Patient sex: M
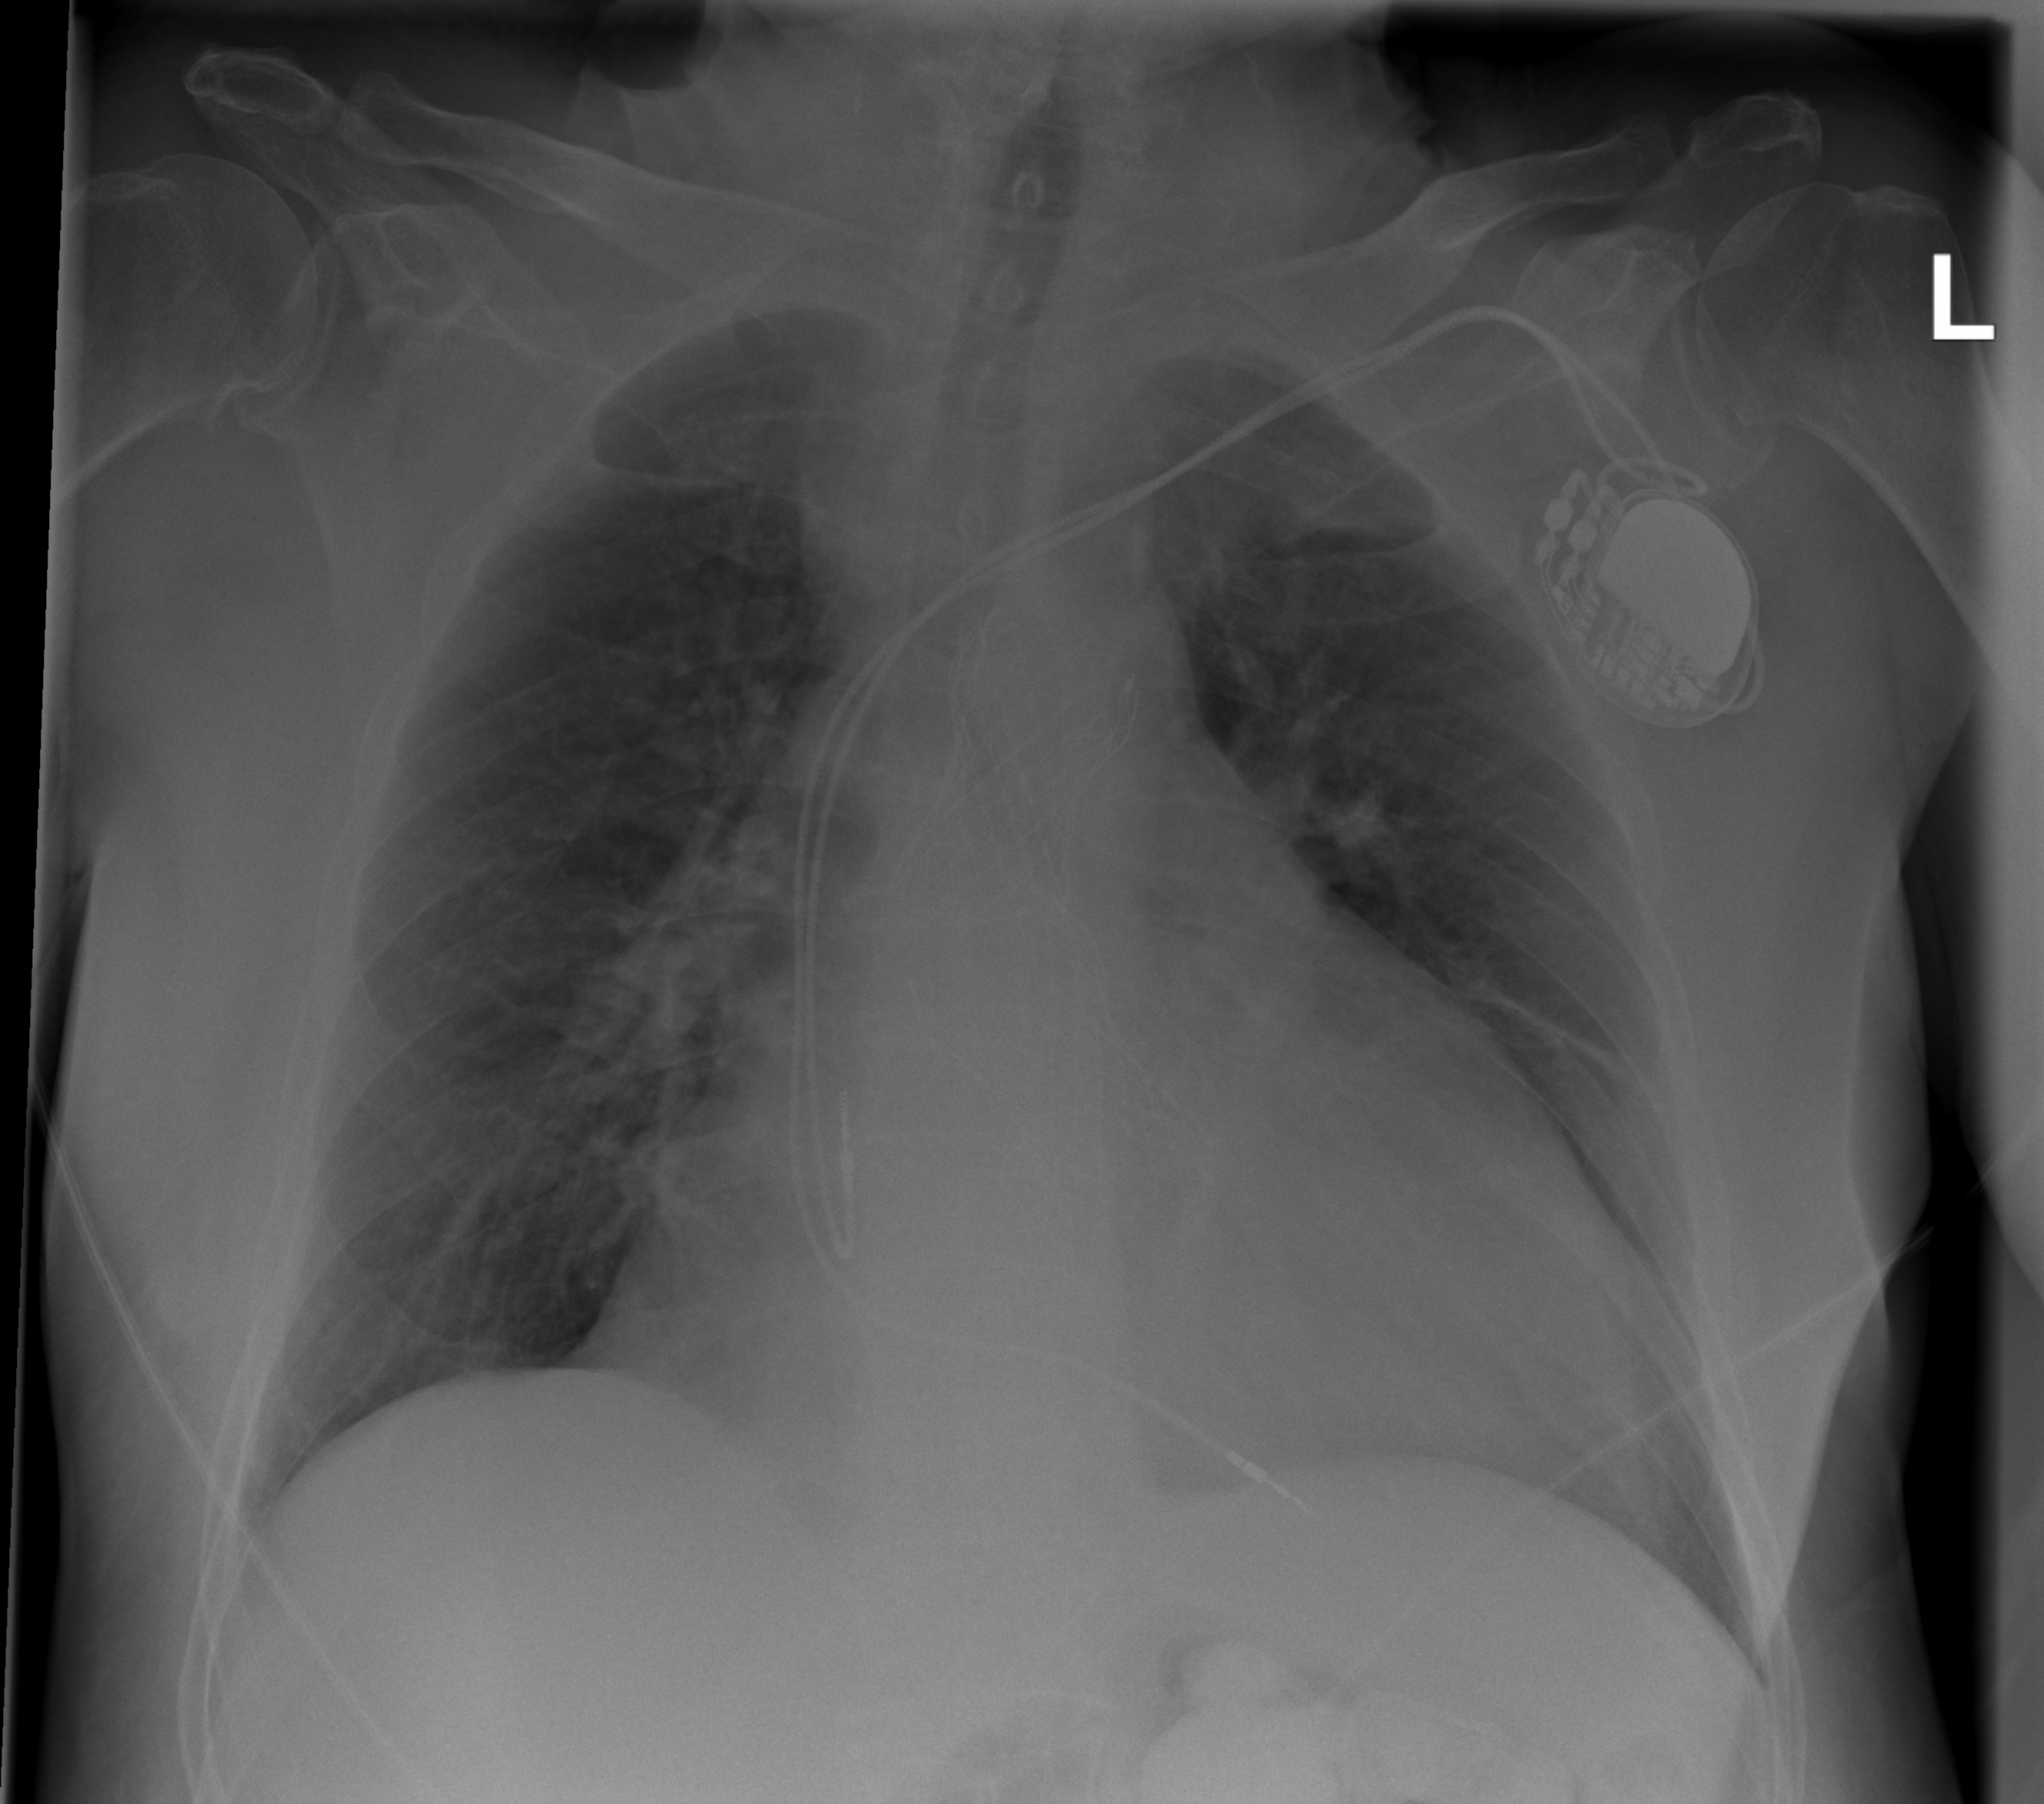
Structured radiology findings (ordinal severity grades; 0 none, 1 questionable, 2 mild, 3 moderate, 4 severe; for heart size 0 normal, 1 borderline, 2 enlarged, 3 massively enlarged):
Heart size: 2
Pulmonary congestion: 2
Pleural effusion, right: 0
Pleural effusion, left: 0
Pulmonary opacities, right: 1
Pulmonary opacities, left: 1
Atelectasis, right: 2
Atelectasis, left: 2